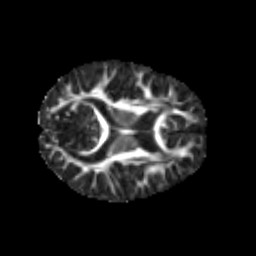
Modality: FA
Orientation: axial
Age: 7
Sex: female
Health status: healthy